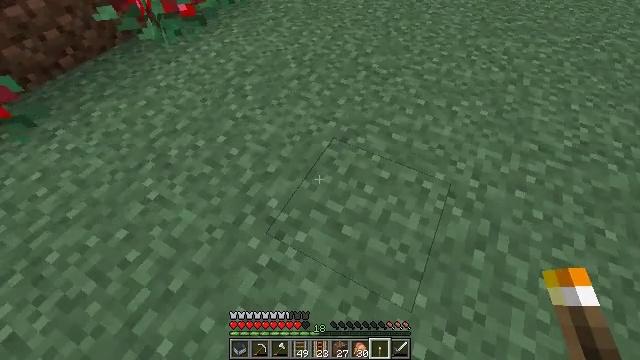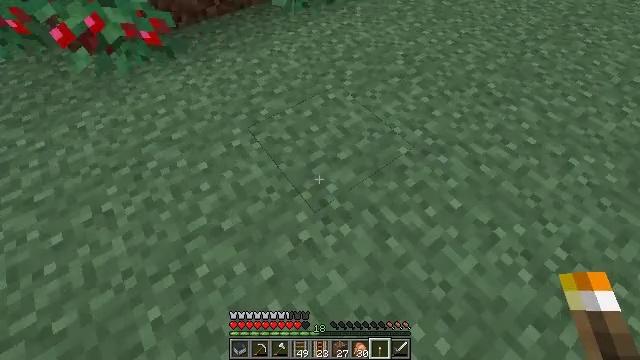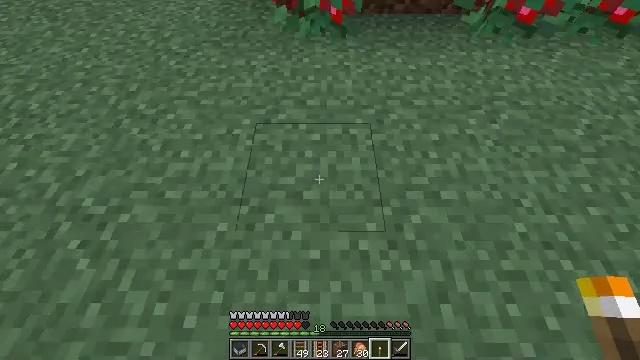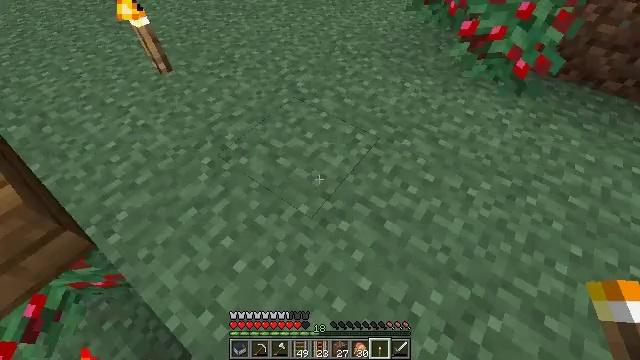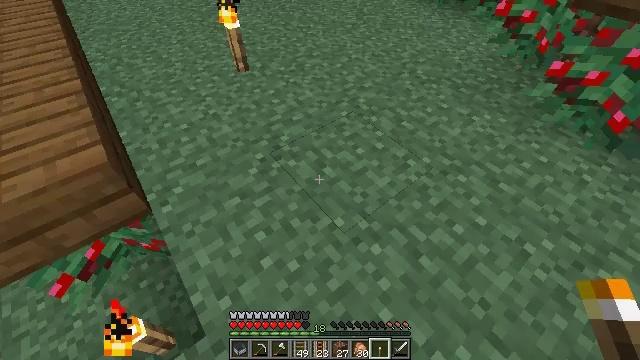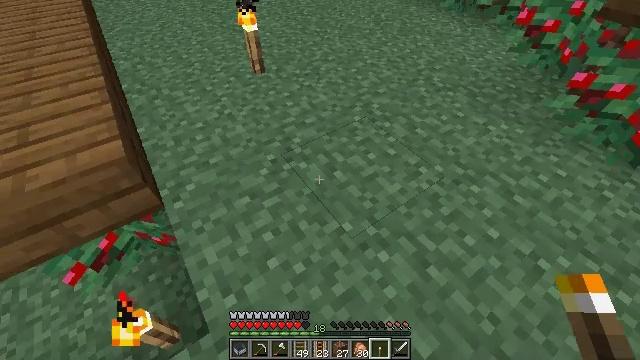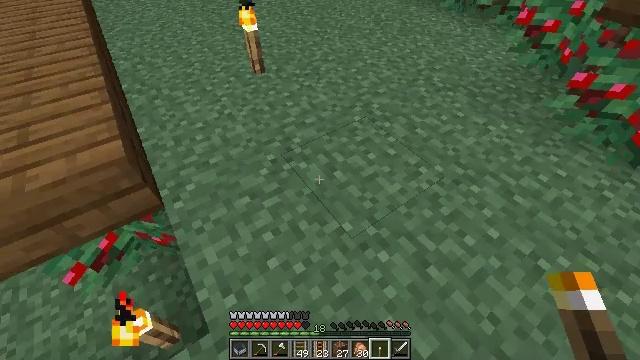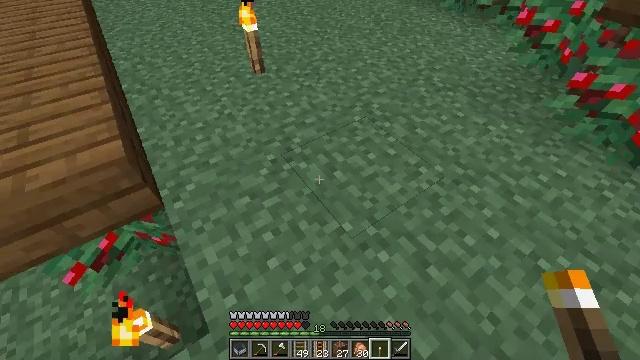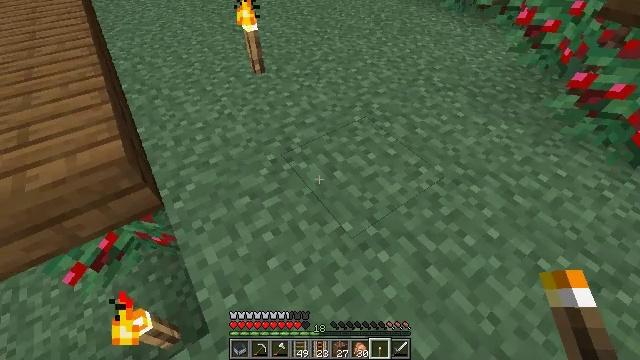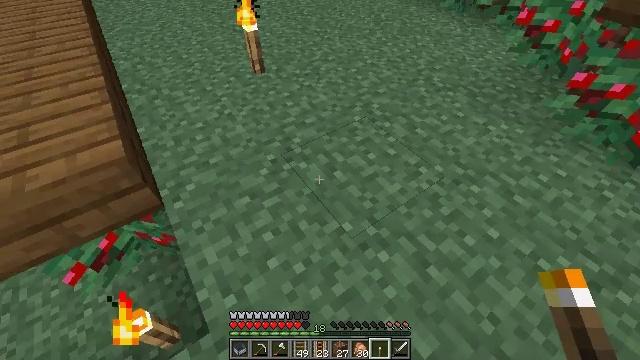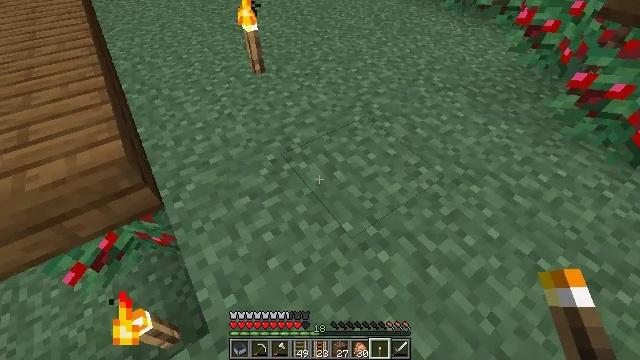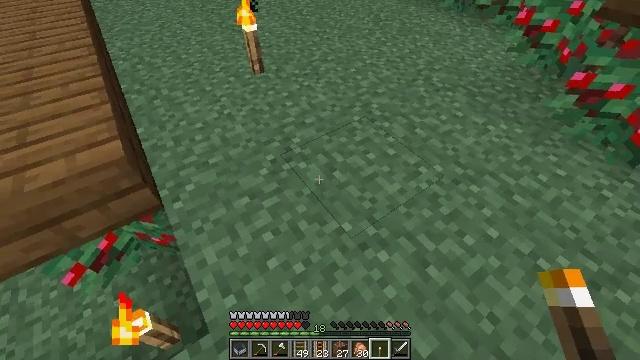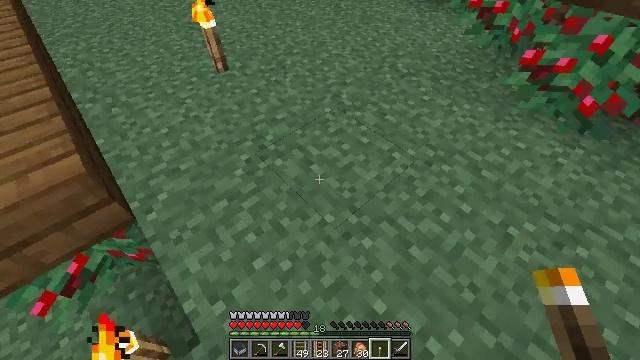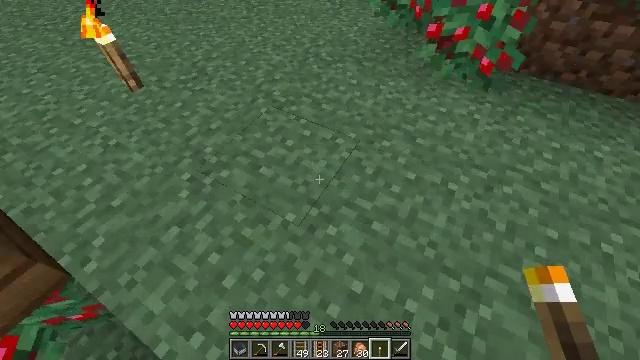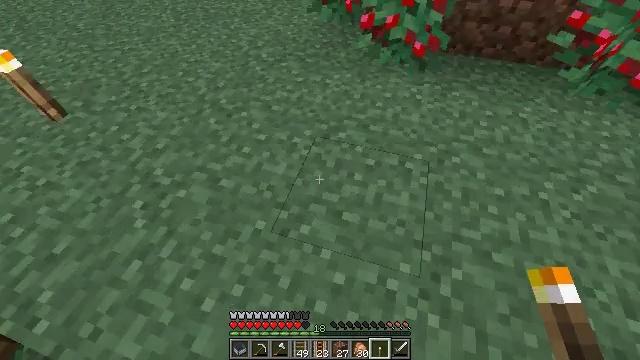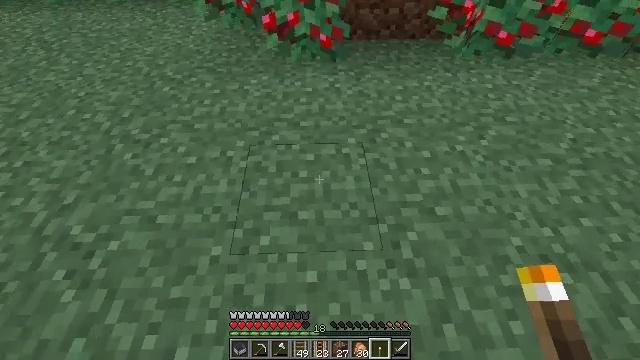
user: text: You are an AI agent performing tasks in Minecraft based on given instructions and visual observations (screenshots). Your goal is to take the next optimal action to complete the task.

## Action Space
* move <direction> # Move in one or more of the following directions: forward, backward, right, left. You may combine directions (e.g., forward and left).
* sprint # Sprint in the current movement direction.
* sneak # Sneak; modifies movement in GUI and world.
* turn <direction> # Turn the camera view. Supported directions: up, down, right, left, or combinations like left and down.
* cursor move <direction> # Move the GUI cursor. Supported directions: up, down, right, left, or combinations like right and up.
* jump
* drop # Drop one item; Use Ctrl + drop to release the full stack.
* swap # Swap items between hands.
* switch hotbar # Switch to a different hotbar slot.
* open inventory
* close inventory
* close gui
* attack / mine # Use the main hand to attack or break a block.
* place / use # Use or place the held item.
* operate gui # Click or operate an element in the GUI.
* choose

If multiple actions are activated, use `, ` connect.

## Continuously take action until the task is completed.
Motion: motion action
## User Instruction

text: Break the rail off the ground.
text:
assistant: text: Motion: turn left and down
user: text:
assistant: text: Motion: turn left
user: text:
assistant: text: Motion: turn left and up
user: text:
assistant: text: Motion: turn left and up
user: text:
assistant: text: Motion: turn left
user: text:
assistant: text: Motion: no_op
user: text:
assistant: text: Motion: no_op
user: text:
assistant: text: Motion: no_op
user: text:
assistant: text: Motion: no_op
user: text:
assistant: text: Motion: no_op
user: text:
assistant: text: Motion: no_op
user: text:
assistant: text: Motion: turn right and down
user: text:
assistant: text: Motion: turn right
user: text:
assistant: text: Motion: turn right
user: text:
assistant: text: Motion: turn right
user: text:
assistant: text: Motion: turn right
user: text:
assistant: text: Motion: no_op
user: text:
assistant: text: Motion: turn left and up
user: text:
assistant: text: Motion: turn left and up
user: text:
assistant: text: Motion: turn left and up
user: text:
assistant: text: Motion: turn left and up
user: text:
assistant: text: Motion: turn left and up
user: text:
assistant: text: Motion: turn left and up
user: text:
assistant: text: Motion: turn left and up
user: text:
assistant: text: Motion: turn left and up
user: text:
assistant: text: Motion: no_op
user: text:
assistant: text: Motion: no_op
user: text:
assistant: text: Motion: no_op
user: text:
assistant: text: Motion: no_op
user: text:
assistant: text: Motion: no_op